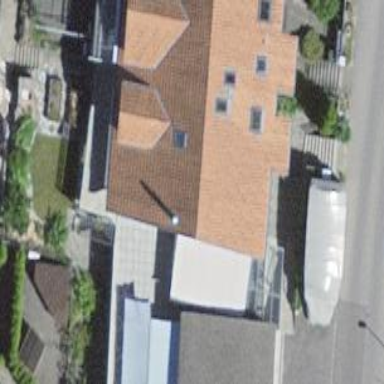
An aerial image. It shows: Terrace building.